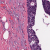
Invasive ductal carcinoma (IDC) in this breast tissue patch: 0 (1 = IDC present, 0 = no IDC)